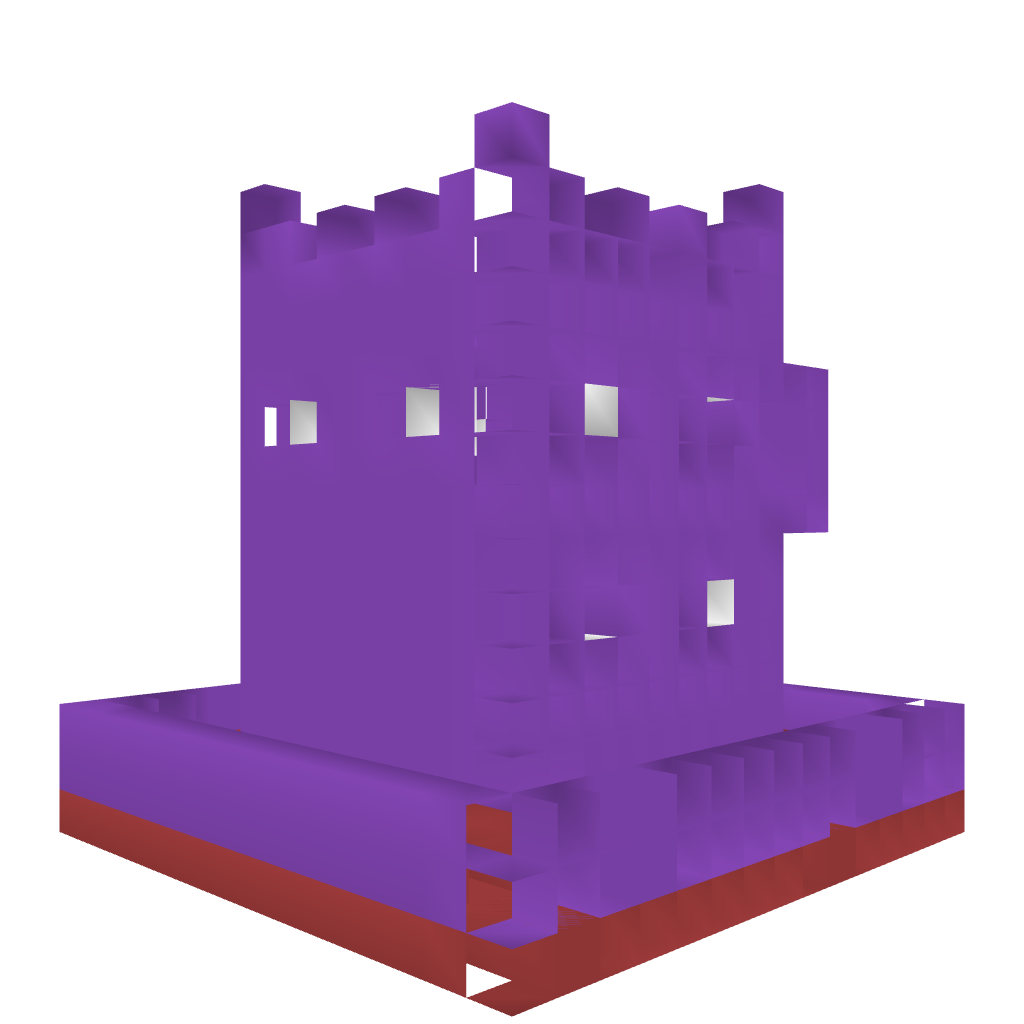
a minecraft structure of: PvPTower: Obsidian good quality